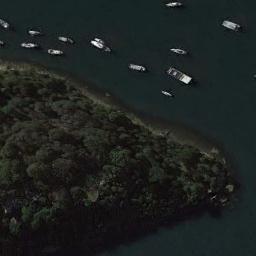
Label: forest